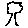
Label: tree